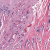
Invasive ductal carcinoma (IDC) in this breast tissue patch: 1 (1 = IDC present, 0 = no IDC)